Field crop: maize
Growth stage: 2
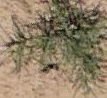
Species: salsola